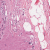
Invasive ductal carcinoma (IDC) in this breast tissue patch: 0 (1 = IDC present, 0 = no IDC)